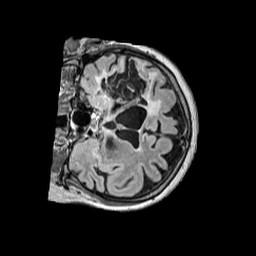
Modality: FLAIR
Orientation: coronal
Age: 56
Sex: male
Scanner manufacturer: siemens
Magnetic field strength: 3 T
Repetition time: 5 s
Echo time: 0.387 s